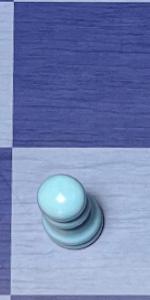
Label: Pawn_White